Field crop: maize
Growth stage: 2
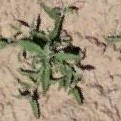
Species: atriplex